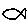
Label: fish